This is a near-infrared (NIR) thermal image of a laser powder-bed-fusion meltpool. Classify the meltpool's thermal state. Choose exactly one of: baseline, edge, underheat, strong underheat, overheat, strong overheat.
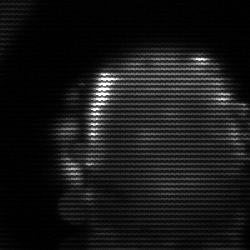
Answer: baseline